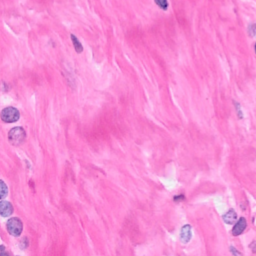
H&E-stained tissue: Breast